Question: I have a SQL Server Analysis Services cube ( Multidimensional). This cube represents Survey feedback. A student gives feedback on course for a given term (period of time ). There are 19 questions with a score from 1 to 5 and I try to get the median of these answers.
Just to precise, I am looking at the median of answer for each {Question, Course} just for one period of time ( term).
My cube model looks like this :

And the query I am running is :
'''
with calculated member [Median] as
MEDIAN(existing NONEMPTY([Course].[COURSE NAME].children*[Survey
Question].[SURVEY QUESTION NUMBER].children),[Measures].[NUMERIC
RESPONSE])
Select non EMPTY{[Course].[COURSE NAME].children} on rows,
NON EMPTY{[Survey Question].[SURVEY QUESTION NUMBER].children*{[Measures].
[NUMERIC RESPONSE],[Median]}} on columns
from [EDW]
where [Term].[TERM].&[5515]
'''
The result doesn't show anything on the Median as if it was null.
If anyone has an idea around this issue I will love to hear it.
Regards
Vincent
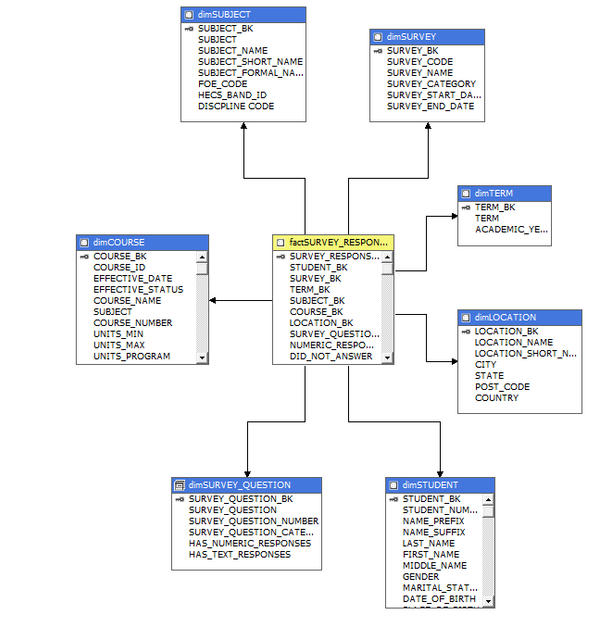
Answer: This is your query with a couple of small changes - unfortunately not used Median before and I do not have AdvWks to test on so feeling around in the dark a little:
'''
WITH
MEMBER [Measures].[MYMedian] AS
MEDIAN(
NONEMPTY(
[Course].[COURSE NAME].[COURSE NAME].MEMBERS
*[Survey Question].[SURVEY QUESTION NUMBER].[SURVEY QUESTION NUMBER].MEMBERS
,[Measures].[NUMERIC RESPONSE]
)
,[Measures].[NUMERIC RESPONSE]
)
SELECT
NON EMPTY
[Course].[COURSE NAME].children on rows,
NON EMPTY
[Survey Question].[SURVEY QUESTION NUMBER].children
*{
[Measures].[NUMERIC RESPONSE]
,[Measures].[MYMedian]
}
on columns
FROM [EDW]
WHERE [Term].[TERM].&[5515];
'''